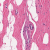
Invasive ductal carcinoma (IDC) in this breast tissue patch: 0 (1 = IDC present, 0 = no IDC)